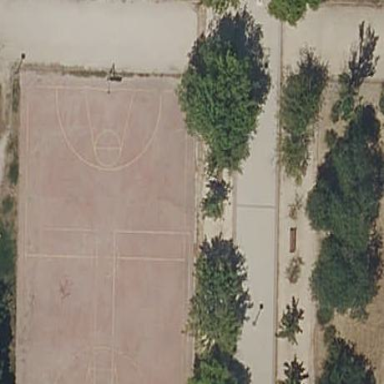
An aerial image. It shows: Basketball court on pitch.